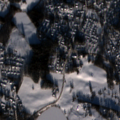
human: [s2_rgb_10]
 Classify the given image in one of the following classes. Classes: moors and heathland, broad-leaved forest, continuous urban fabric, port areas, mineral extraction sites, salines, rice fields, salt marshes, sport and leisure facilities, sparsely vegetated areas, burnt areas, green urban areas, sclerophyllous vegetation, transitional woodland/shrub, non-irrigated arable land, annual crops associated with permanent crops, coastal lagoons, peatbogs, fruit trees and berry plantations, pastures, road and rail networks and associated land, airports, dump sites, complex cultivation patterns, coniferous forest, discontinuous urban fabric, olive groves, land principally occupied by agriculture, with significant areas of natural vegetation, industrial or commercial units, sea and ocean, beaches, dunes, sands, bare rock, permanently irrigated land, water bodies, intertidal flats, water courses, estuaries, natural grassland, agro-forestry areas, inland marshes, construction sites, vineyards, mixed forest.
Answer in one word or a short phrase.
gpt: discontinuous urban fabric, land principally occupied by agriculture, with significant areas of natural vegetation, mixed forest